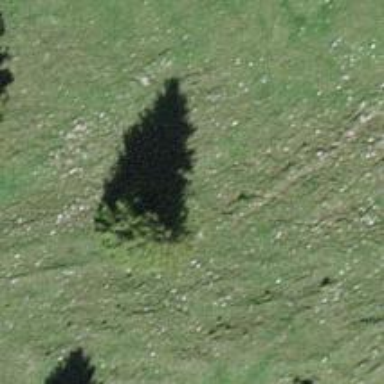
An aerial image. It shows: Needle-leaved tree in its natural environment.